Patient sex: M
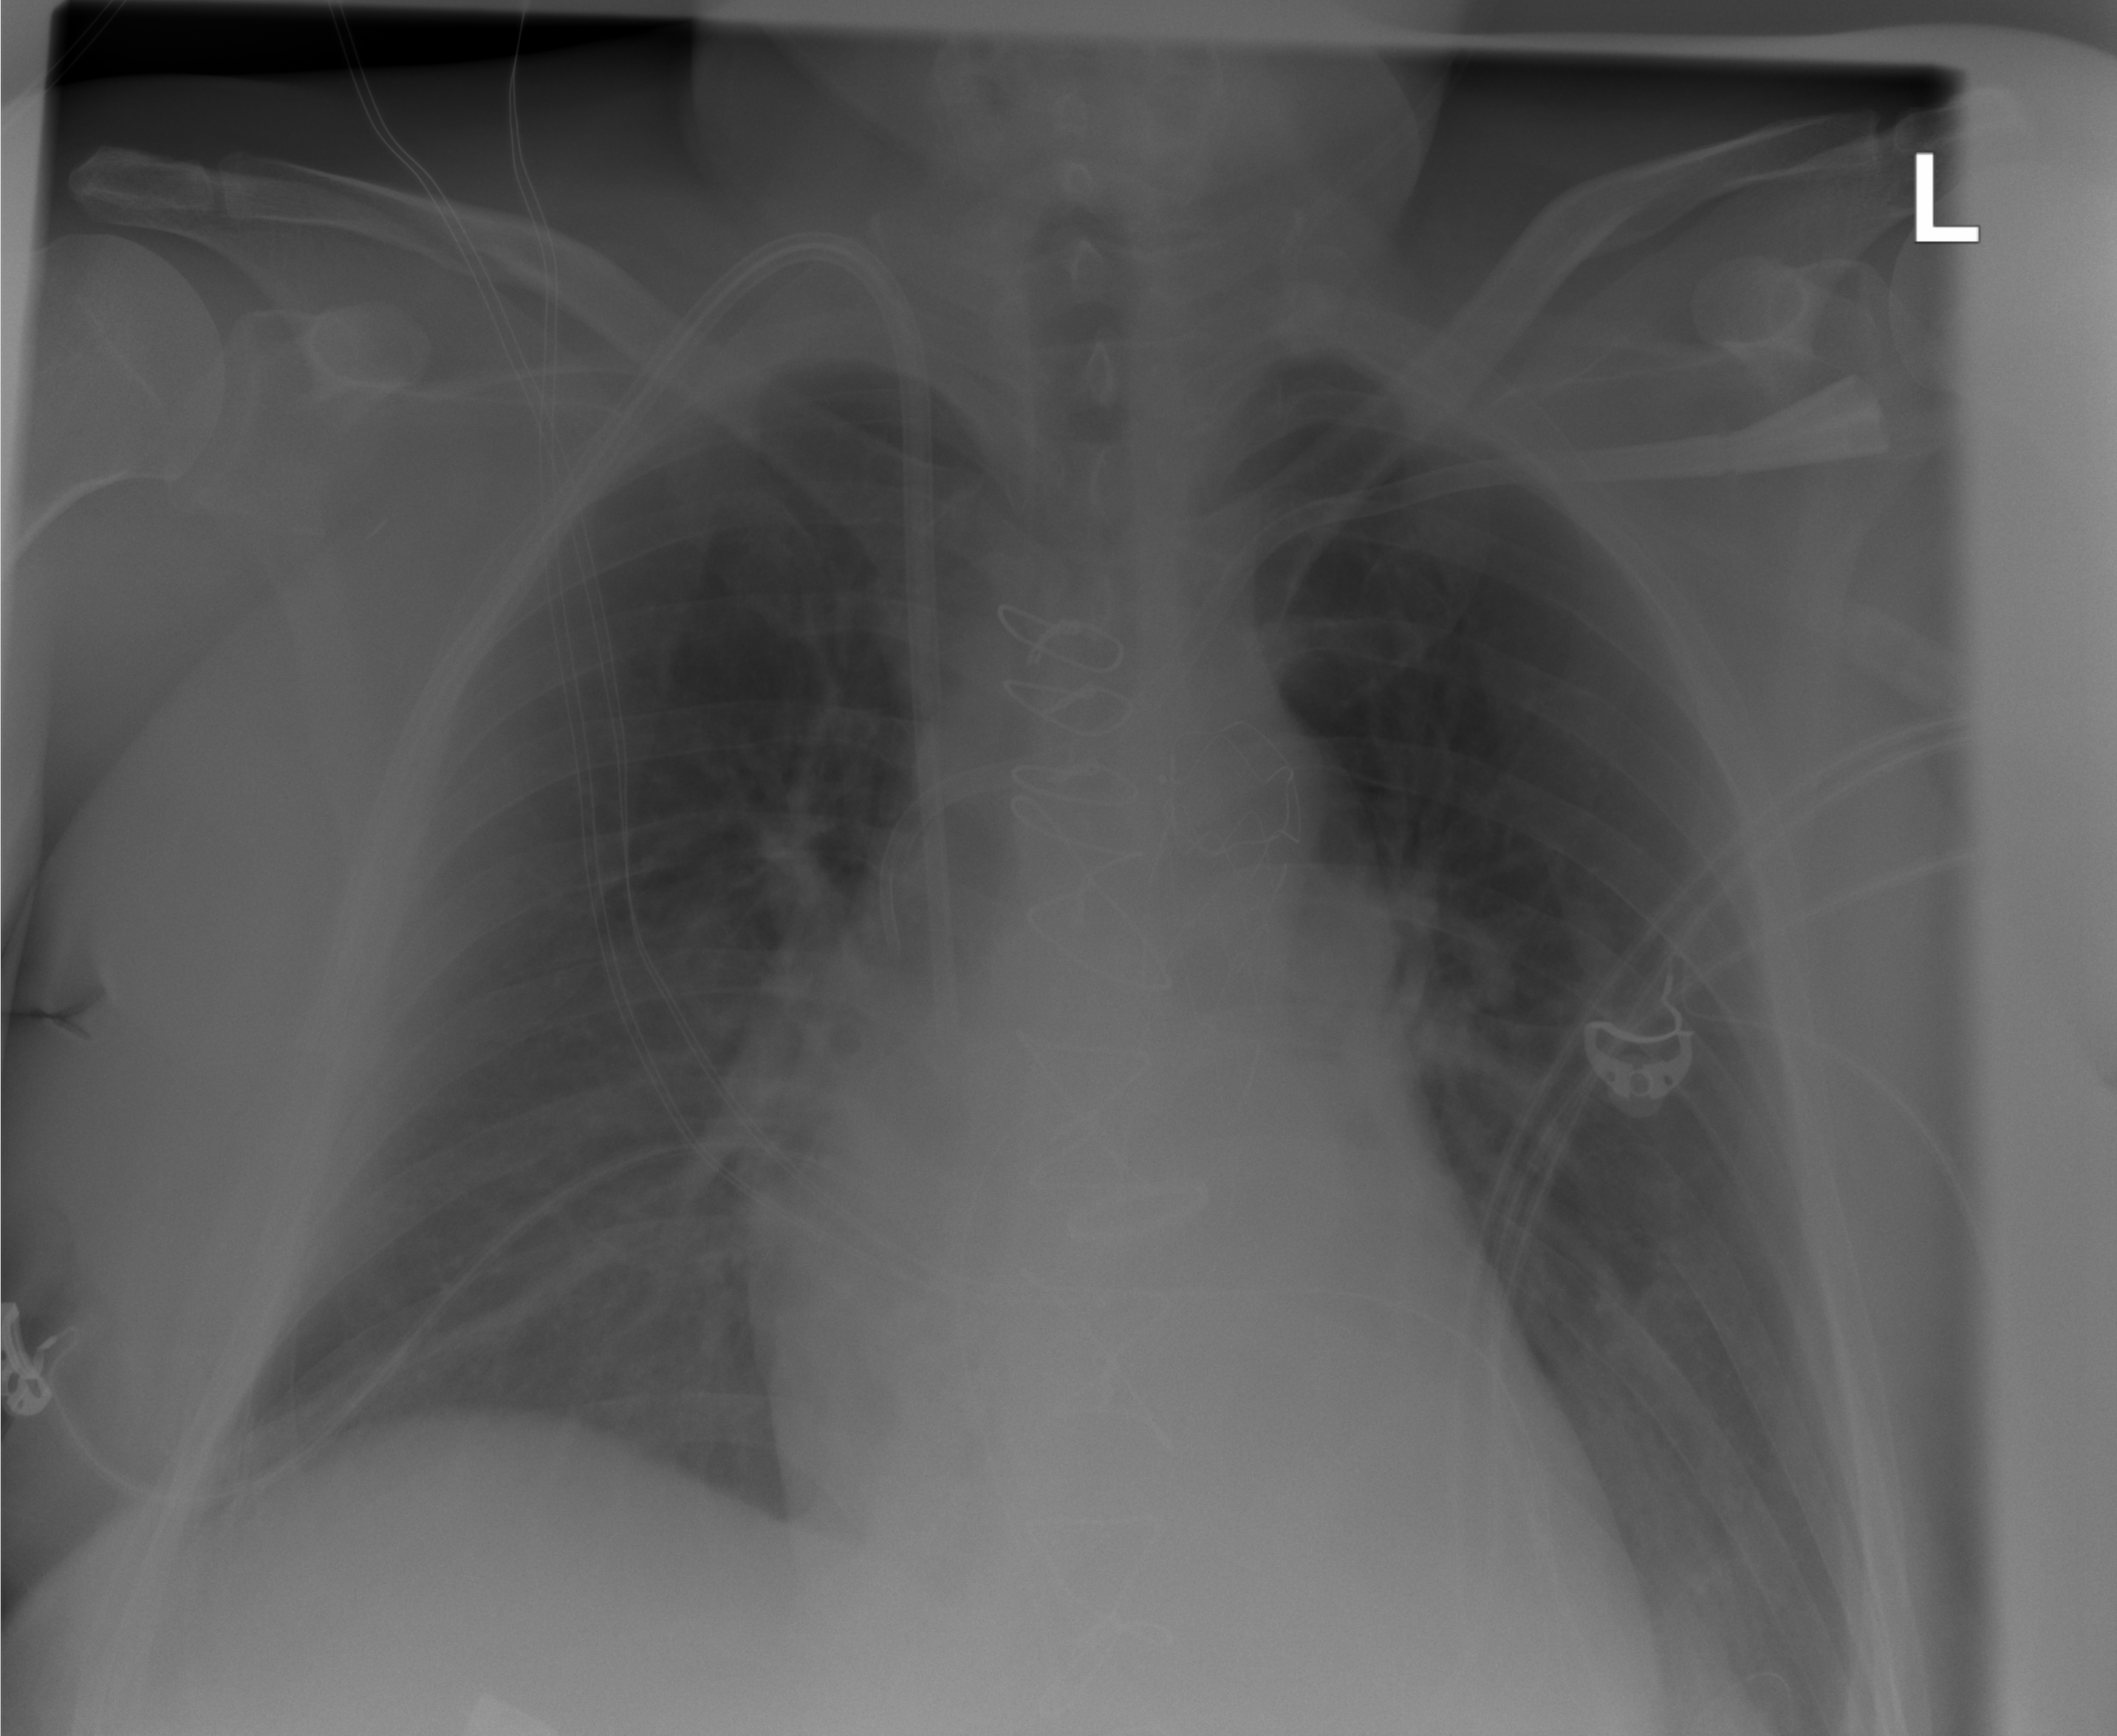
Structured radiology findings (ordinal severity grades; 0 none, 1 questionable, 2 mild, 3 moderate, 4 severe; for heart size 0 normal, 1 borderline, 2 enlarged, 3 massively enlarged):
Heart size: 0
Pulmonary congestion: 2
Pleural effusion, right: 0
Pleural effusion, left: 1
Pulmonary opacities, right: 0
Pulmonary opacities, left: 0
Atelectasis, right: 0
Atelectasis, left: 2